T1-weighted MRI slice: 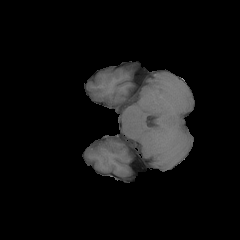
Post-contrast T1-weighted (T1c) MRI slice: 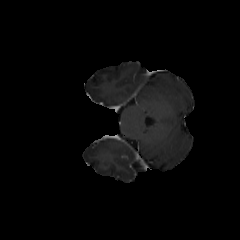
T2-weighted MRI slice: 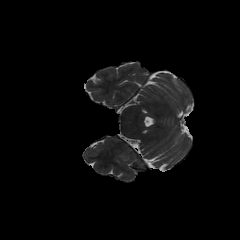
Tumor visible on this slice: no